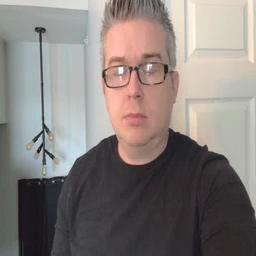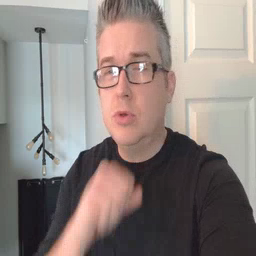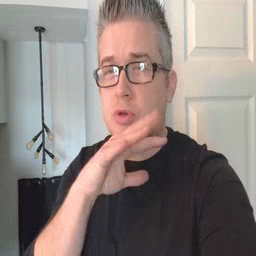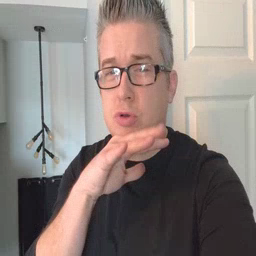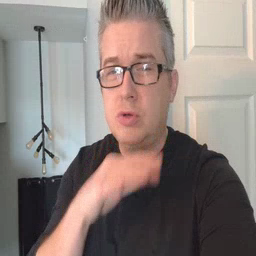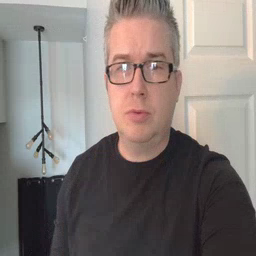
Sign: dirty